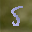
Label: 5